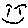
Label: smiley face